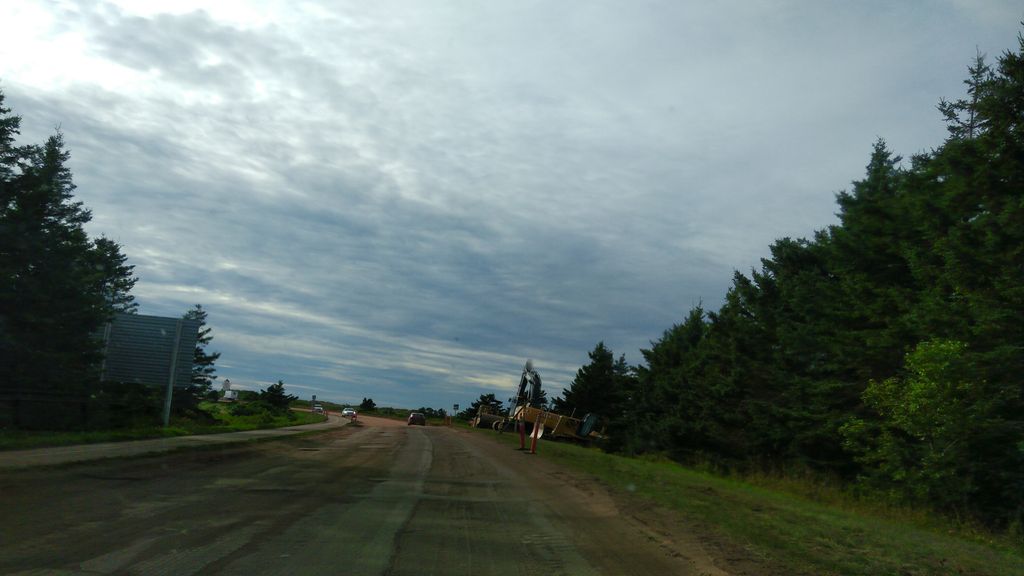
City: charlottetown